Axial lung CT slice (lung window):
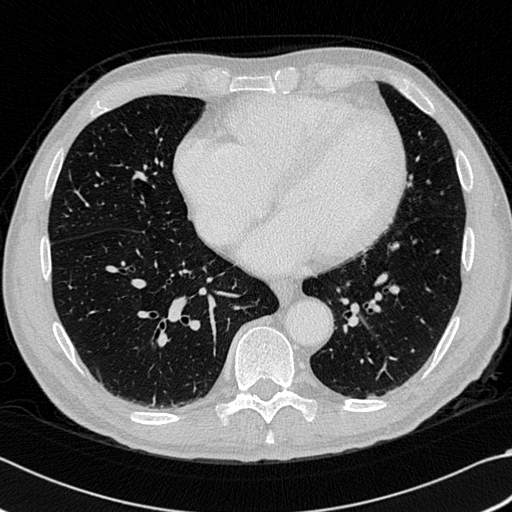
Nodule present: no